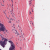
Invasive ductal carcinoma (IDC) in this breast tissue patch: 0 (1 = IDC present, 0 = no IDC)